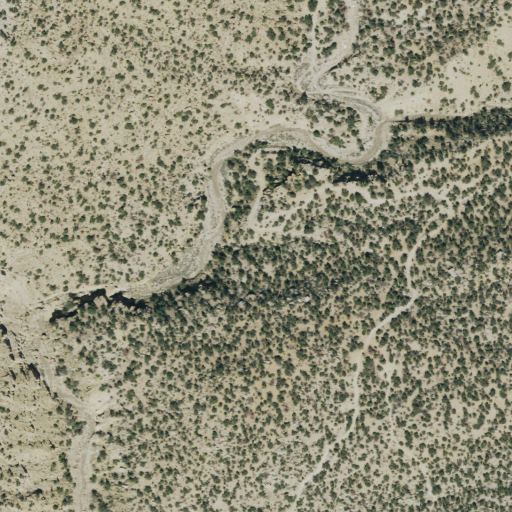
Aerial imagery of valley in Utah named The Hole containing shrub and evergreen forest